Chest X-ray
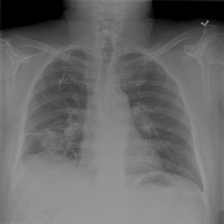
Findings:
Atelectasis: negative
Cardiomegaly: negative
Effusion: negative
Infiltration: negative
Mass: negative
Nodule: negative
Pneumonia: negative
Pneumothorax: negative
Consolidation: negative
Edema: negative
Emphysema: negative
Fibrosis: negative
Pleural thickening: negative
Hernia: negative